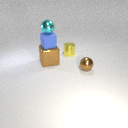
small cyan metal sphere above large brown metal cube